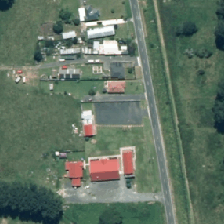
Land cover: urban_build_up